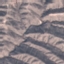
Land use / land cover: HerbaceousVegetation